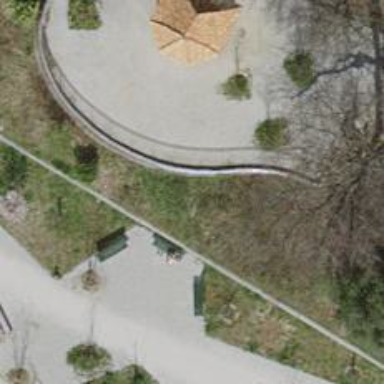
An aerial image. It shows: Bench for seating.